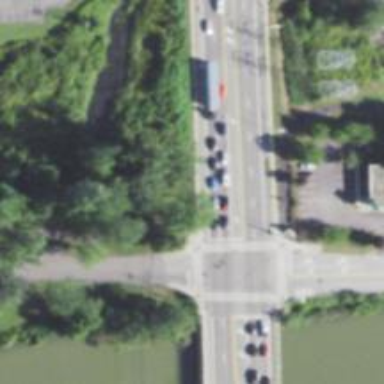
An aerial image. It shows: Asphalt cycleway with zebra crossing for cyclists.